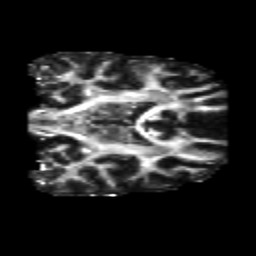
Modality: FA
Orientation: coronal
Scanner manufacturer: siemens
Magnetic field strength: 3 T
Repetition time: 6.8 s
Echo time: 0.093 s